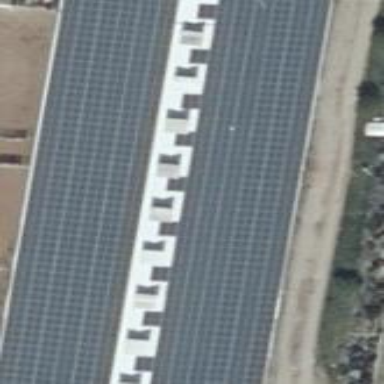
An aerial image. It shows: Gabled roof farm auxiliary building with grey roof. It houses small solar photovoltaic panel generator which produces electricity.